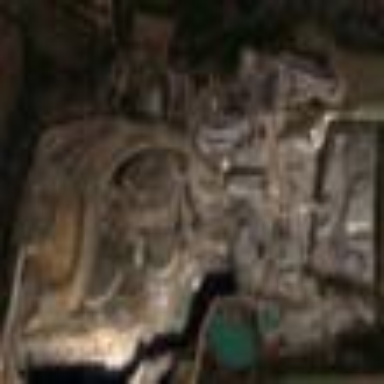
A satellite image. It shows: Quarry area that is man-made.